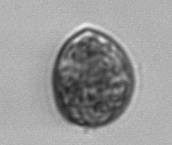
Label: Prorocentrum